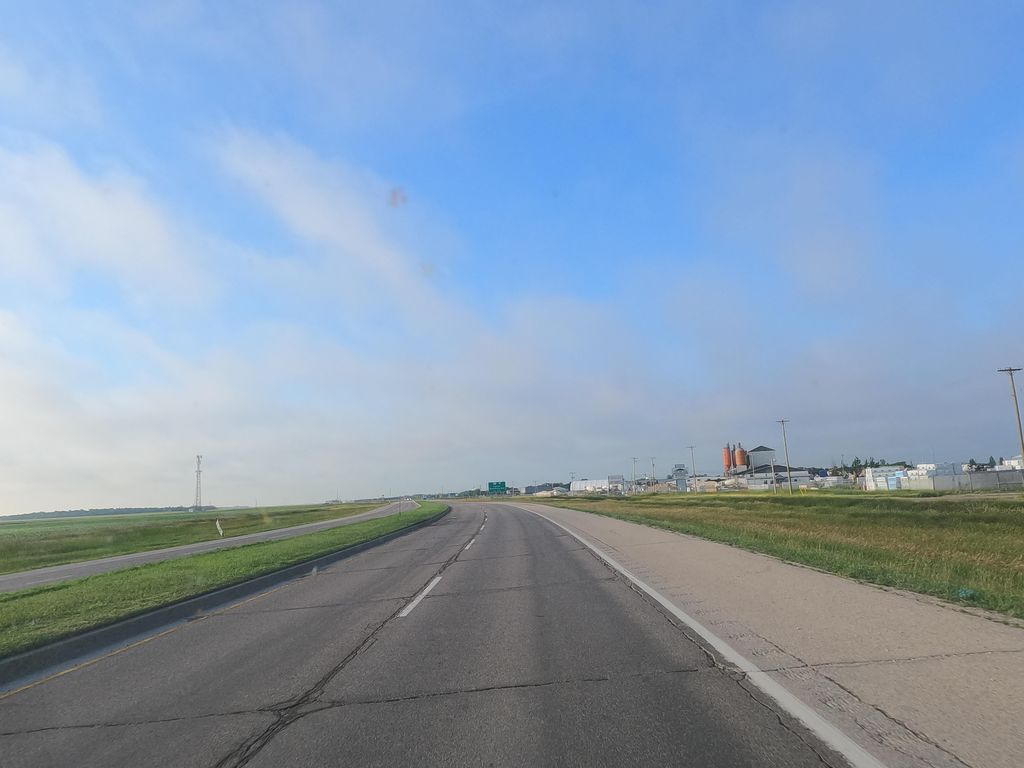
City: winnipeg